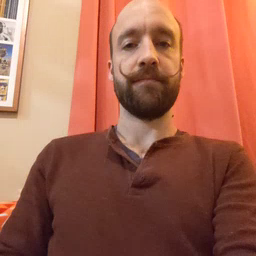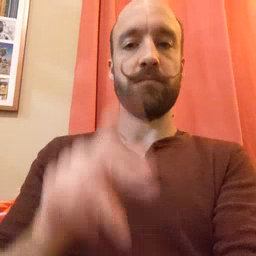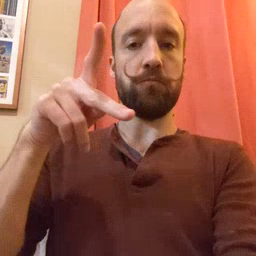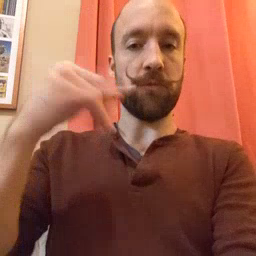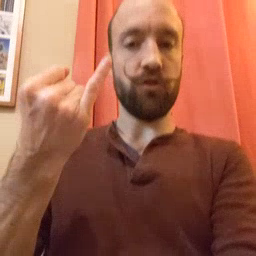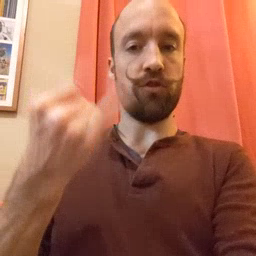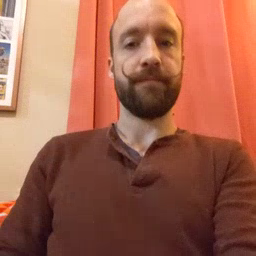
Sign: pajamas